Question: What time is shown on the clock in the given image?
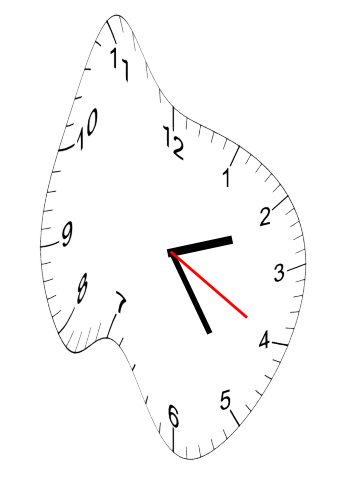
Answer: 02:24:20